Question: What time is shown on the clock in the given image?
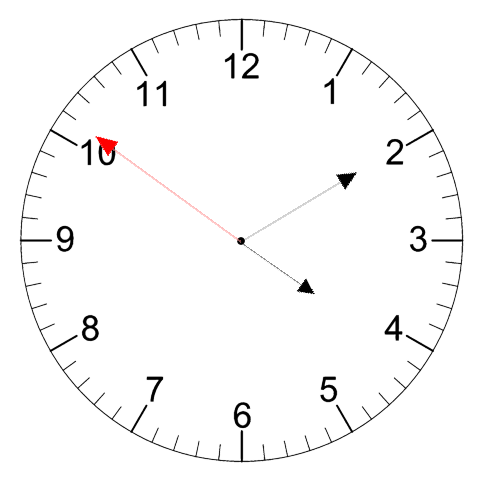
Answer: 04:09:51